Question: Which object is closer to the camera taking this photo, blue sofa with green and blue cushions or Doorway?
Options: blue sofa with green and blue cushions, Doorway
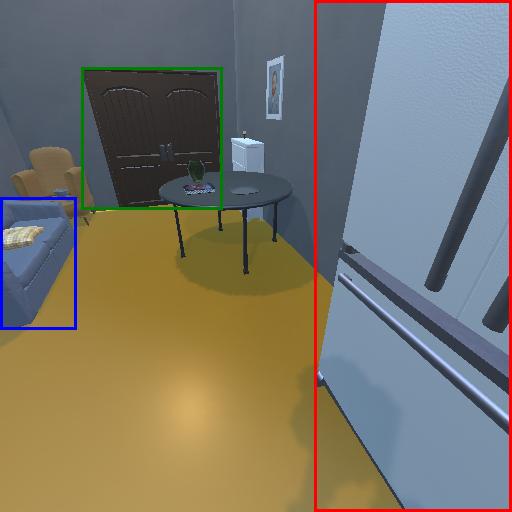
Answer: blue sofa with green and blue cushions